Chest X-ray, AP view. Patient: 11 years old, sex F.
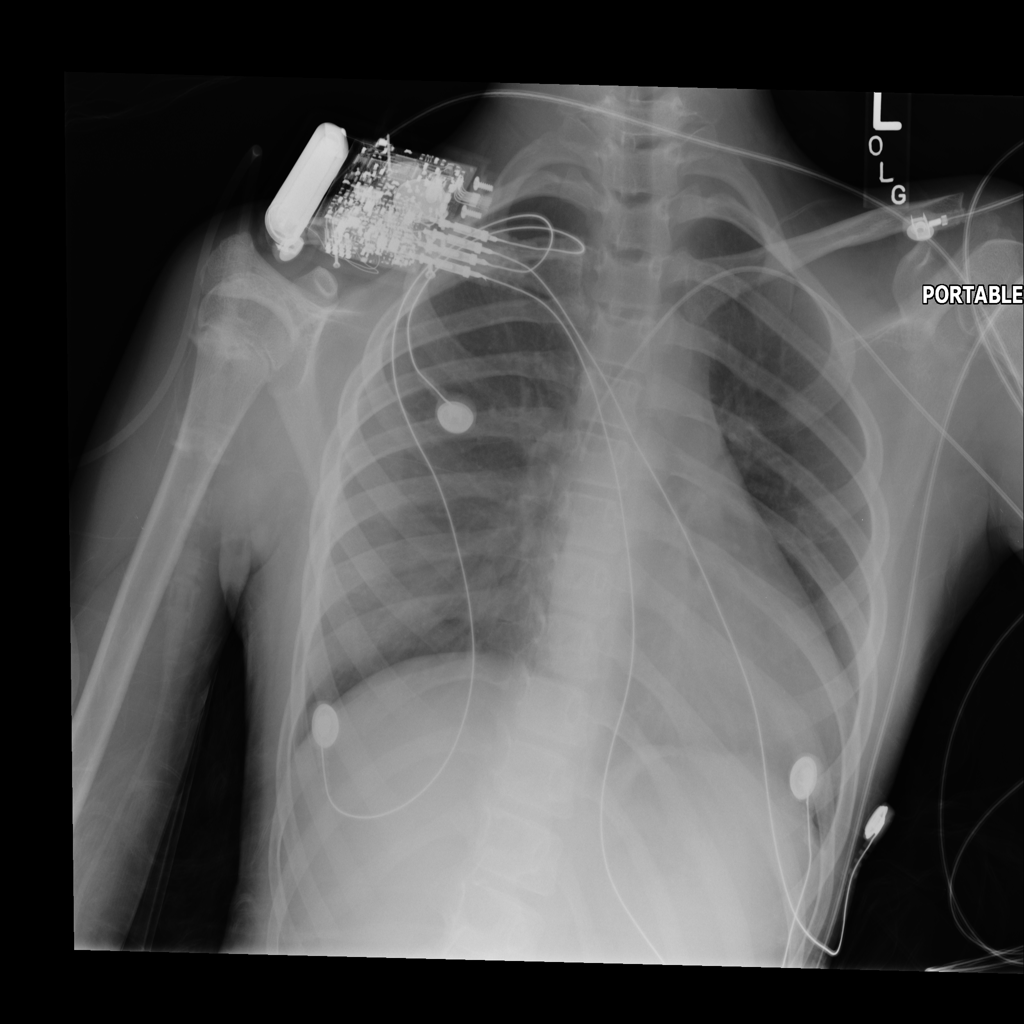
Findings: No Finding